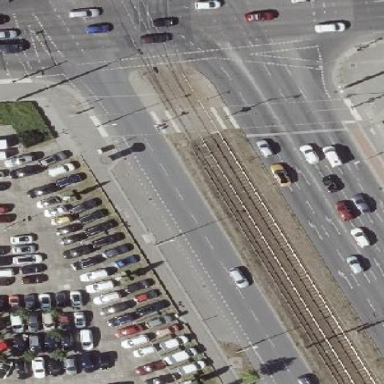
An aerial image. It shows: Street-side parallel parking available at this location.